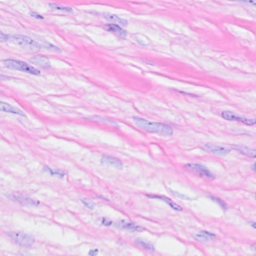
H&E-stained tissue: Breast